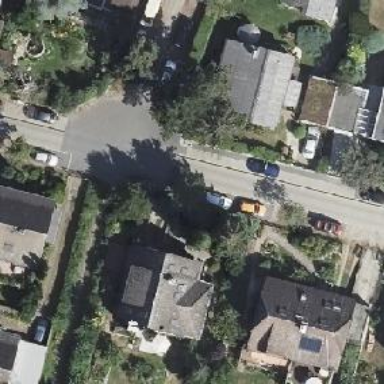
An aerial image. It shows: Residential road.